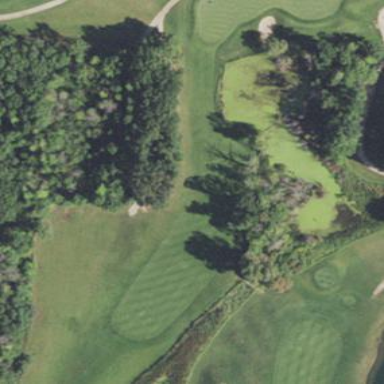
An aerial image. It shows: Grassy area designated as golf tee.